Field crop: maize
Growth stage: 2
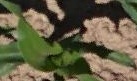
Species: maize